【题型】解答题　【知识点】平面几何　【难度】medium
图 1 是某商场入口处摆放的“楼层导购图”展板。图 2 是其横断面的示意图。

信息 1：经过测量得到：$AC = CB = 50\ \mathrm{cm}$，$CM = 125\ \mathrm{cm}$，$\angle CME = 53^\circ$，$\angle ACM = 106^\circ$。（底座$EF$的高度忽略不计）

信息 2：$P$为顾客看展板时眼睛所在的位置，$PQ \perp EF$，垂足$Q$在$FE$的延长线上，当视线$PC$与展板$AB$垂直时，称点$P$为“最佳观察点”。

(1) 求：展板最低点$B$到地面$EF$的距离；

(2) 如果$PQ = 160\ \mathrm{cm}$，当点$P$为“最佳观测点”时，求点$B$到$PQ$的距离。（参考数据：$\sin53^\circ \approx \frac{4}{5}$，$\cos53^\circ \approx \frac{3}{5}$，$\tan53^\circ \approx \frac{4}{3}$）
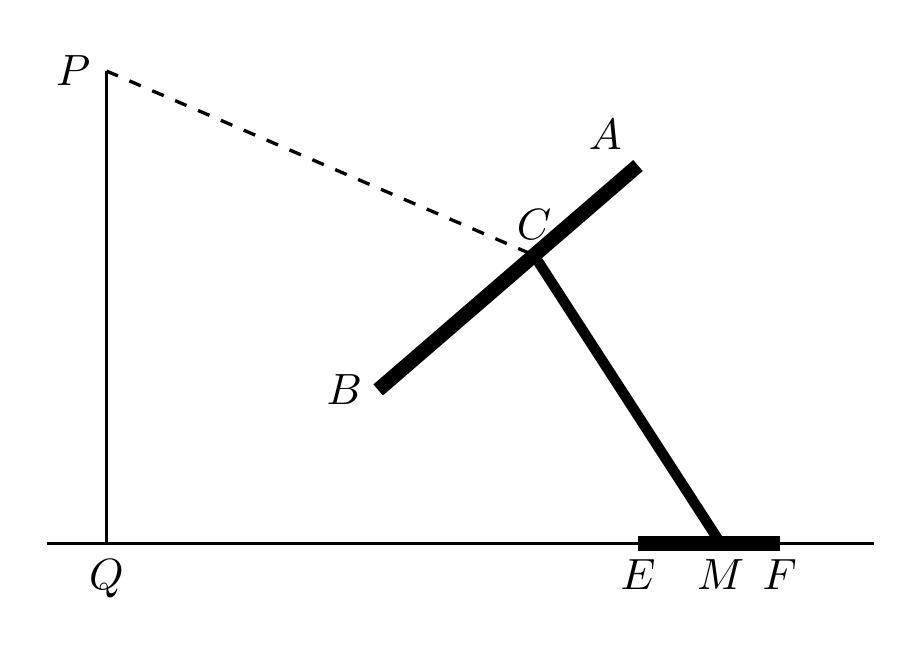
【解答】
【答案】(1) 展板最低点$B$到地面$EF$的距离为$60\ \mathrm{cm}$；
(2) 当点$P$为“最佳观测点”时，点$B$到$PQ$的距离为$50\ \mathrm{cm}$。

【分析】本题主要考查了解直角三角形的应用，解题的关键是熟练掌握三角函数定义，作出辅助线。

(1) 过$C$作$CH \perp QM$于$H$，过$B$点作$BN \perp CH$于$N$，作$BG \perp QM$于$G$，解直角三角形求出$CH = CM \cdot \sin53^\circ \approx 125 \times \frac{4}{5} = 100(\mathrm{cm})$，$CN = BC \cdot \sin\angle CBN = 50 \times \frac{4}{5} = 40(\mathrm{cm})$，最后求出结果即可；

(2) 过$C$点作$CO \perp PQ$于$O$点，作$BK \perp PQ$于$K$点，设$BK = x$，则$CO = BK + BN = x + 30$，根据$\tan\angle P = \tan53^\circ = \frac{CO}{PO} = \frac{x + 30}{60} \approx \frac{4}{3}$，求出结果即可。

【解析】(1) 解：如图 2，过$C$作$CH \perp QM$于$H$，过$B$点作$BN \perp CH$于$N$，作$BG \perp QM$于$G$，

$\because$ 在$\text{Rt}\triangle CHM$中，$CM = 125\ \mathrm{cm}$，$\angle CME = 53^\circ$，

$\therefore CH = CM \cdot \sin53^\circ \approx 125 \times \frac{4}{5} = 100(\mathrm{cm})$，

$\because \angle ACM = 106^\circ$，

$\therefore \angle BCM = 180^\circ - \angle ACM = 74^\circ$，

又$\because \angle HCM = 90^\circ - \angle CME = 37^\circ$，

$\therefore \angle NCB = 37^\circ$，

$\therefore \angle CBN = 90^\circ - \angle NCB = 53^\circ$，

$\because CB = 50$，

$\therefore$ 在$\text{Rt}\triangle BCN$中，$CN = BC \cdot \sin\angle CBN = 50 \times \frac{4}{5} = 40(\mathrm{cm})$，

$\therefore BG = NH = CH - CN = 100 - 40 = 60(\mathrm{cm})$，

答：展板最低点$B$到地面$EF$的距离为$60\ \mathrm{cm}$；

(2) 如图，过$C$点作$CO \perp PQ$于$O$点，作$BK \perp PQ$于$K$点，

$\because$ 由(1)知$CN = 40\ \mathrm{cm}$，$CB = 50\ \mathrm{cm}$，

$\therefore BN = 30\ \mathrm{cm}$，

$\because PC \perp AB$，$\angle PKB = 90^\circ$，

$\therefore \angle P + \angle CBK = 180^\circ$，

$\because \angle CBK + \angle CBN = 180^\circ$，

$\therefore \angle P = \angle CBN = 53^\circ$，

设$BK = x$，

$\therefore CO = BK + BN = x + 30$，

$\because PQ = 160$，$NH = 60\ \mathrm{cm}$，$CN = 40\ \mathrm{cm}$，

$\therefore PO = PQ - NH - CN = 60\ \mathrm{cm}$，

$\therefore$ 在$\text{Rt}\triangle POC$中，$\tan\angle P = \tan53^\circ = \frac{CO}{PO} = \frac{x + 30}{60} \approx \frac{4}{3}$，

$\therefore x = 50$，

$\therefore BK = 50\ \mathrm{cm}$，

答：当点$P$为“最佳观测点”时，点$B$到$PQ$的距离为$50\ \mathrm{cm}$。

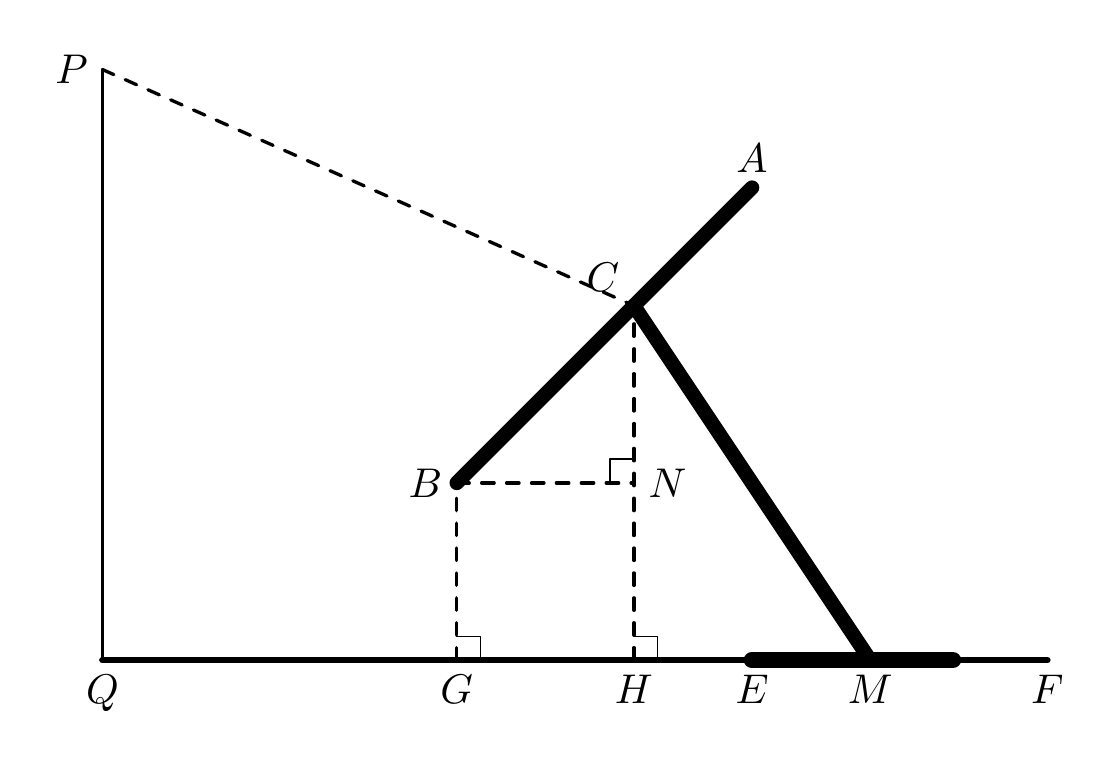
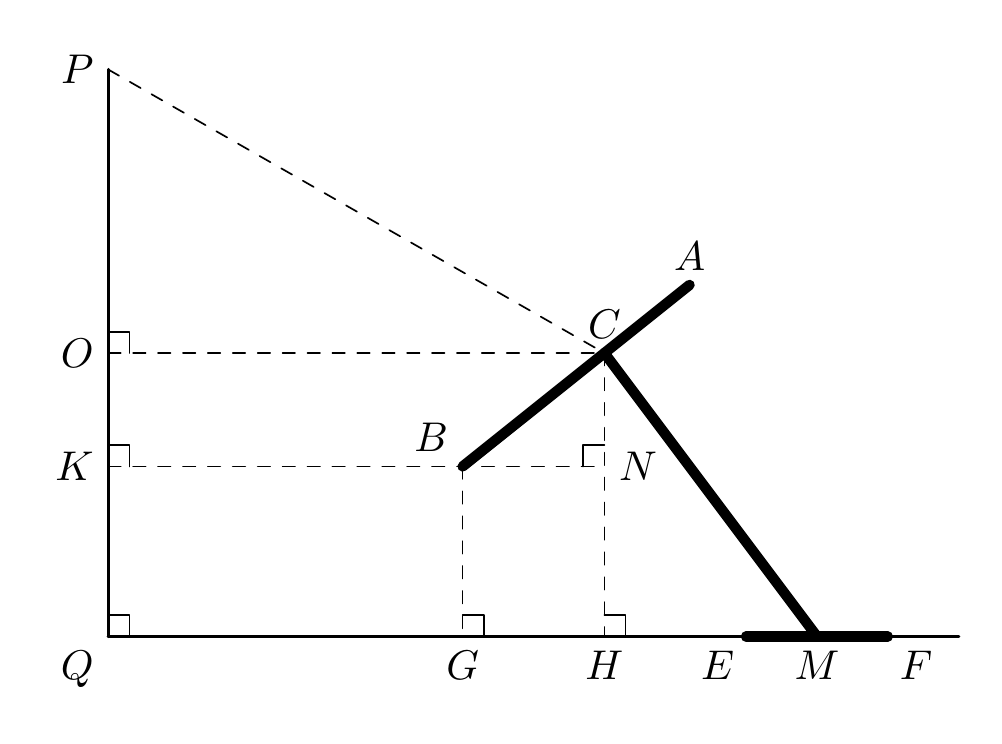